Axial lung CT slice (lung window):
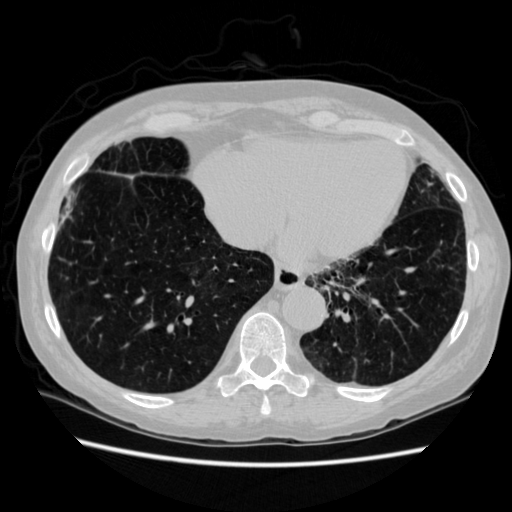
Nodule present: no